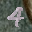
Label: 4